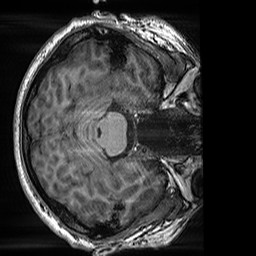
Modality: T1w
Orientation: axial
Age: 42
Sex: male
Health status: healthy
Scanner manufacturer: siemens
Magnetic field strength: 3 T
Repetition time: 2.5 s
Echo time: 0.00299 s